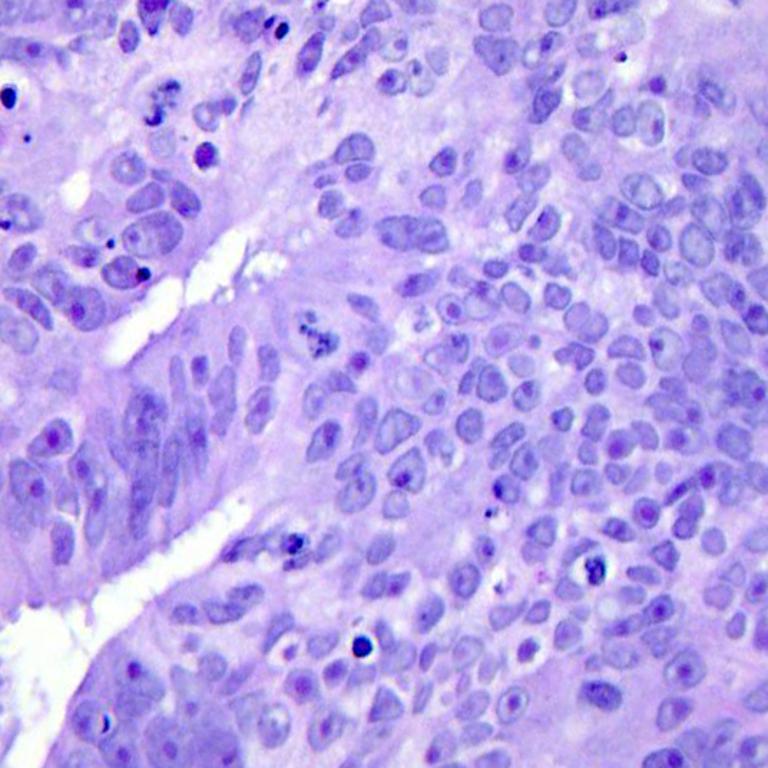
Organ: colon
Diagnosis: adenocarcinomas